Field crop: maize
Growth stage: 2
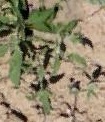
Species: atriplex